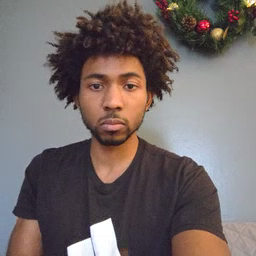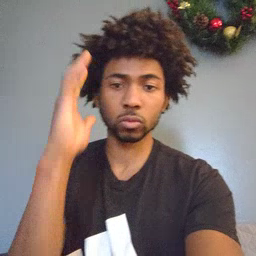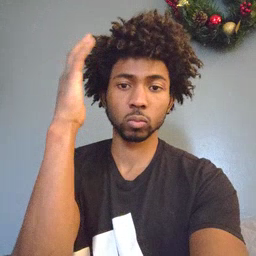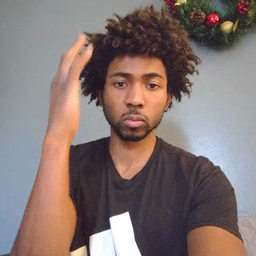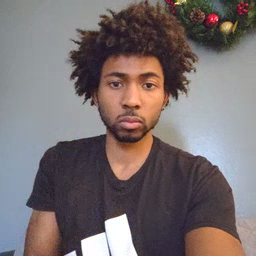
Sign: tree